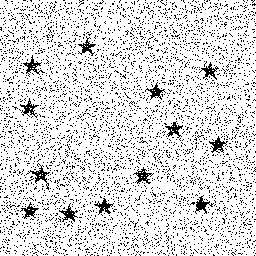
Squares: 0
Triangles: 0
Stars: 13
Total shapes: 13